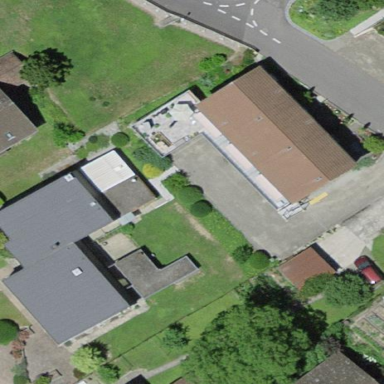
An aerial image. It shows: Building with tiled roof.